Question: I'm representing blood pressure on a graphic and I want to represent both systolic and diastolic and the graphic. Usually, these graphics are shown together following these rules:
90 Systolic pressure should be at same level as 60 diastolic
140 Systolic pressure should be at same level as 90 diastolic
So I thought it was because of max and mins that are set person basis so I developed this to try to solve that issue:
'''
function getObjectSystolicDiastolic(){
var min_systolic = getMinValue(80,person.data,10),
max_systolic = getMaxValue(150,person.data,10),
min_diastolic = getMinValue(50,person.data,10),
max_diastolic = getMaxValue(120,person.data,10),
min_systolic_eq = min_diastolic*(140-90)/(90-60) + 90 - 60*(140-90)/(90-60),
max_systolic_eq = max_diastolic*(140-90)/(90-60) + 90 - 60*(140-90)/(90-60);
// Getting the largest range
var min_total = min_systolic < min_systolic_eq ? min_systolic : min_systolic_eq;
var max_total = max_systolic < max_systolic_eq ? max_systolic : max_systolic_eq;
return {
min_systolic : min_total,
max_systolic : max_total,
min_diastolic : (min_total - 90 + 60*(140-90)/(90-60))*(90-60)/(140-90),
max_diastolic : (max_total - 90 + 60*(140-90)/(90-60))*(90-60)/(140-90)
};
}
'''
That, basically gets min and max values first from person data or the value supplied. For example 'getMinValue(80,person.data,10)' would return a value not greater than 80 even if all values are greater than that.

But it doesn't work. It matches the first set but then it fails.
Is there an easier way to do this?
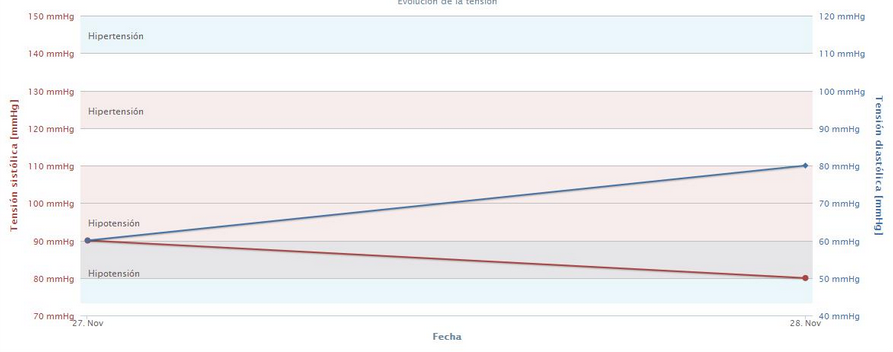
Answer: A very nice question !!!
It is more of a math/geometry issue than a programming/highchart issue. But hey there is an entire subject on this jugglery.
If I got your question right (I hope I did, else spent an hour solving a non-existent problem, and another drafting an understandable answer).
-
Here is the solution.
All we need to do is align the min's and max's of the two axes correctly for the required points to also align correctly by themselves.
Here is how we do that.
- Accept the min & max that is calculated by highcharts as it is for one of the axes and calculate the min & max of the other axis based on the following. (Which axis to accept can be tricky, will leave that to be out of scope for this question or as home work =] ). Lets go ahead with accepting the 1st axis' values from highchart and calculate values for second ourselves.- How to calculate min2/max2 based on min1/max1? We use something known as <URL> of solving linear equations'''
y - y1 = (y2-y1)/(x2-x1)*(x-x1)
'''
here x1=90,y1=60,x2=140,y2=90. Put a value of x to get corresponding value of y. Put min1 to get min2, put max1 to get max2.
'''
var ticksX = {
t1: 90,
t2: 140
};
var ticksY = {
t1: 60,
t2: 90
};
function findY(X) {
return ticksY.t1 + (X - ticksX.t1) * (ticksY.t2 - ticksY.t1) / (ticksX.t2 - ticksX.t1);
}
'''
Adjust min/max of series2 based on calculated (by highcharts) min/max of series1 on chart load
'''
var chart = new Highcharts.Chart({...}, function() {
var minX = this.yAxis[0].getExtremes().min;
var maxX = this.yAxis[0].getExtremes().max;
this.yAxis[1].setExtremes(findY(minX), findY(maxX));
});
'''
<URL>
You will need to fiddle around with the ticks settings and gridlines. Will leave that out of scope here as they make up more for a different question
'''
//Adjusting ticks
var ticks = 5;
var intervalX = (maxX - minX) / (ticks - 1);
var intervalY = (maxY - minY) / (ticks - 1);
var xTicks = [],
yTicks = [];
for (var i = 0; i < ticks; i++) {
xTicks.push(minX + i * intervalX);
yTicks.push(minY + i * intervalY);
}
chart.yAxis[0].options.tickPositions = xTicks;
chart.yAxis[1].options.tickPositions = yTicks;
chart.yAxis[0].redraw(false);
chart.yAxis[1].redraw(false);
chart.redraw();
'''